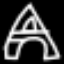
Label: The Eiffel Tower